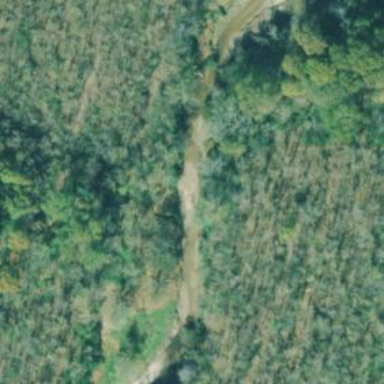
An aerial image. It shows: Path.